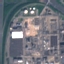
Land use / land cover: Industrial